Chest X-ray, AP view. Patient: 49 years old, sex F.
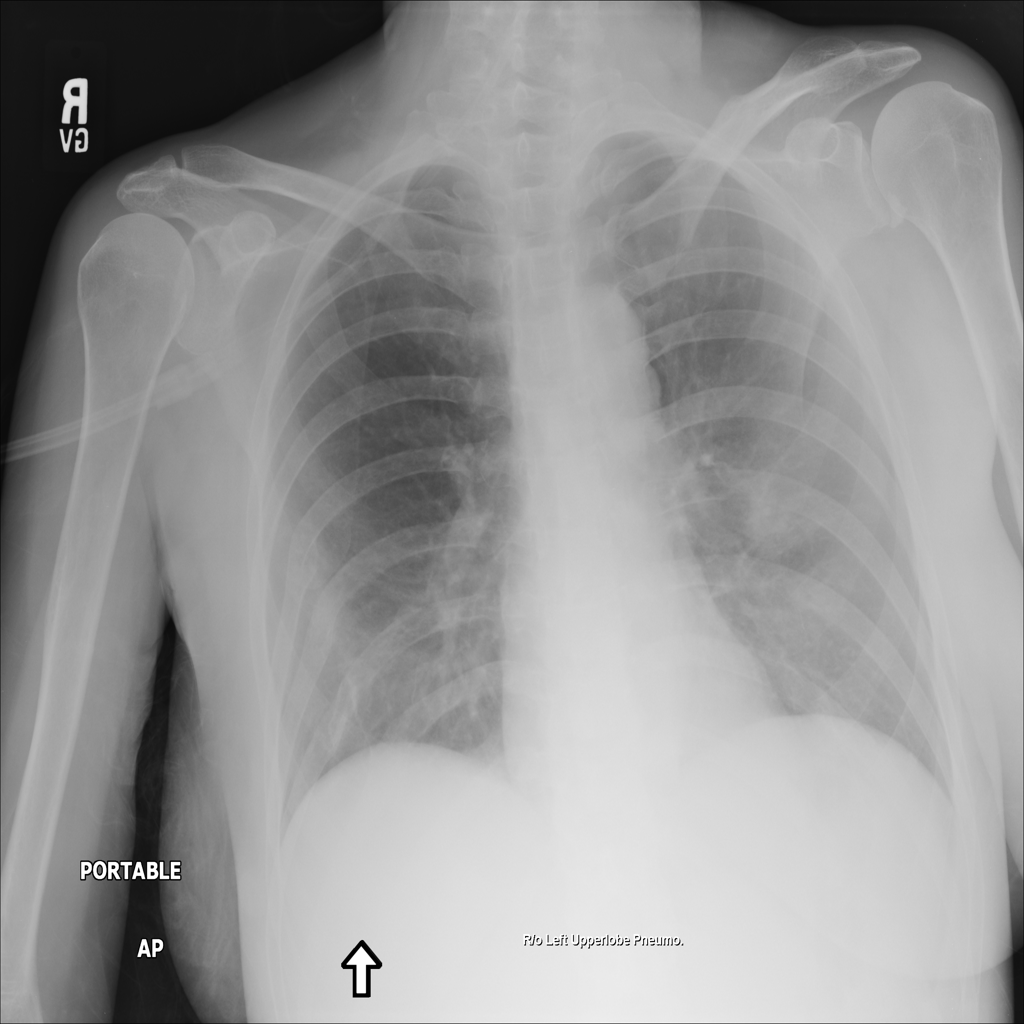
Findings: Pneumothorax